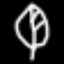
Label: leaf